Interaction volume radius: 10 \u00c5
Interaction volume height: 50 \u00c5
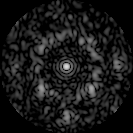
Disorder parameter: 0.5445